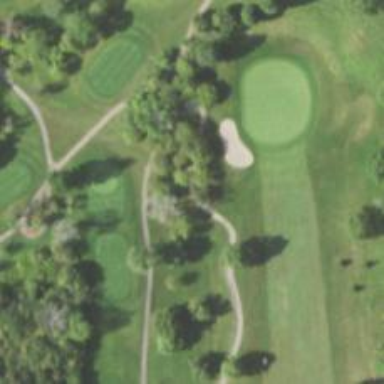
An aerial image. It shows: Golf cartpath that is also road path.